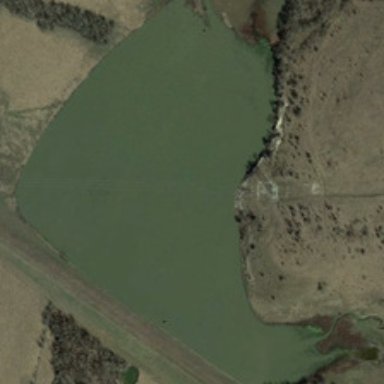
Here is a pond in the bareland with several trees scattered around .